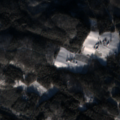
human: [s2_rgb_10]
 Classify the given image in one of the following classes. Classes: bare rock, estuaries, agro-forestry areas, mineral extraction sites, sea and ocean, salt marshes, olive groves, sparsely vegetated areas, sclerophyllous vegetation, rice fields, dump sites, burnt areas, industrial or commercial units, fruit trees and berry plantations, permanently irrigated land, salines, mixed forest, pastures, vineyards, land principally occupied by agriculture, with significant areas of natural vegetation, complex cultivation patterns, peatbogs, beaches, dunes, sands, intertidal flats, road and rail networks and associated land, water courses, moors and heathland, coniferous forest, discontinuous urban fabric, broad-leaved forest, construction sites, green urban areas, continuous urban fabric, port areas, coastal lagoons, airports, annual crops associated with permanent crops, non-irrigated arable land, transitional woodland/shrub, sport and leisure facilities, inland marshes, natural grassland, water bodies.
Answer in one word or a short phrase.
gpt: coniferous forest, mixed forest, transitional woodland/shrub